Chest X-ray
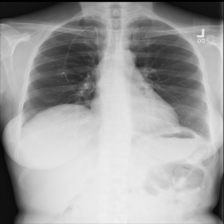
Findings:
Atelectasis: negative
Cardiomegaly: negative
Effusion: negative
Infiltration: negative
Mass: negative
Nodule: negative
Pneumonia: negative
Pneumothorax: negative
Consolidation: negative
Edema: negative
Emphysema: negative
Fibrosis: negative
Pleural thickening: negative
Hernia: negative